Question: i have a really simple question what is one of the ways to only fill a DB with data that is not already in the Table ?
I am currently trying to implement a Project which gets data from a SharePoint List and stores it in a Table on my DataWarehouse, and i had to realise that if run more than once, it keeps filling the table with data it already has!

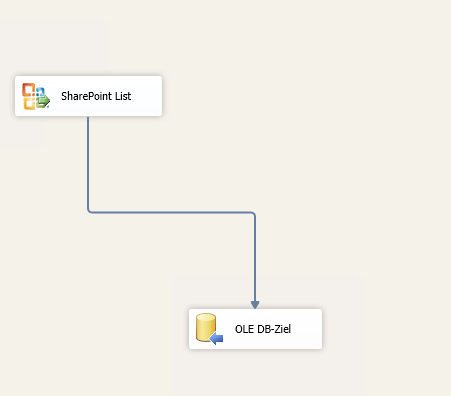
Answer: Between your source and your destination, you want to evaluate whether there is a match in the destination (and possibly determine whether there have been changes between the values).
The SSIS tool you're looking for is the <URL> that covers how to handle this at a basic to complex level based on your needs.